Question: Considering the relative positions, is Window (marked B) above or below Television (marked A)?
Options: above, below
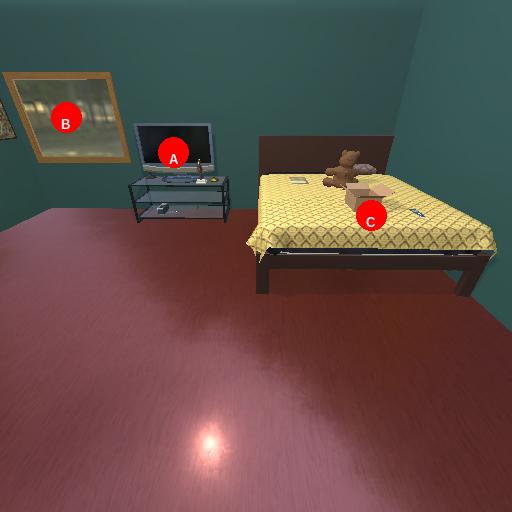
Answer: above